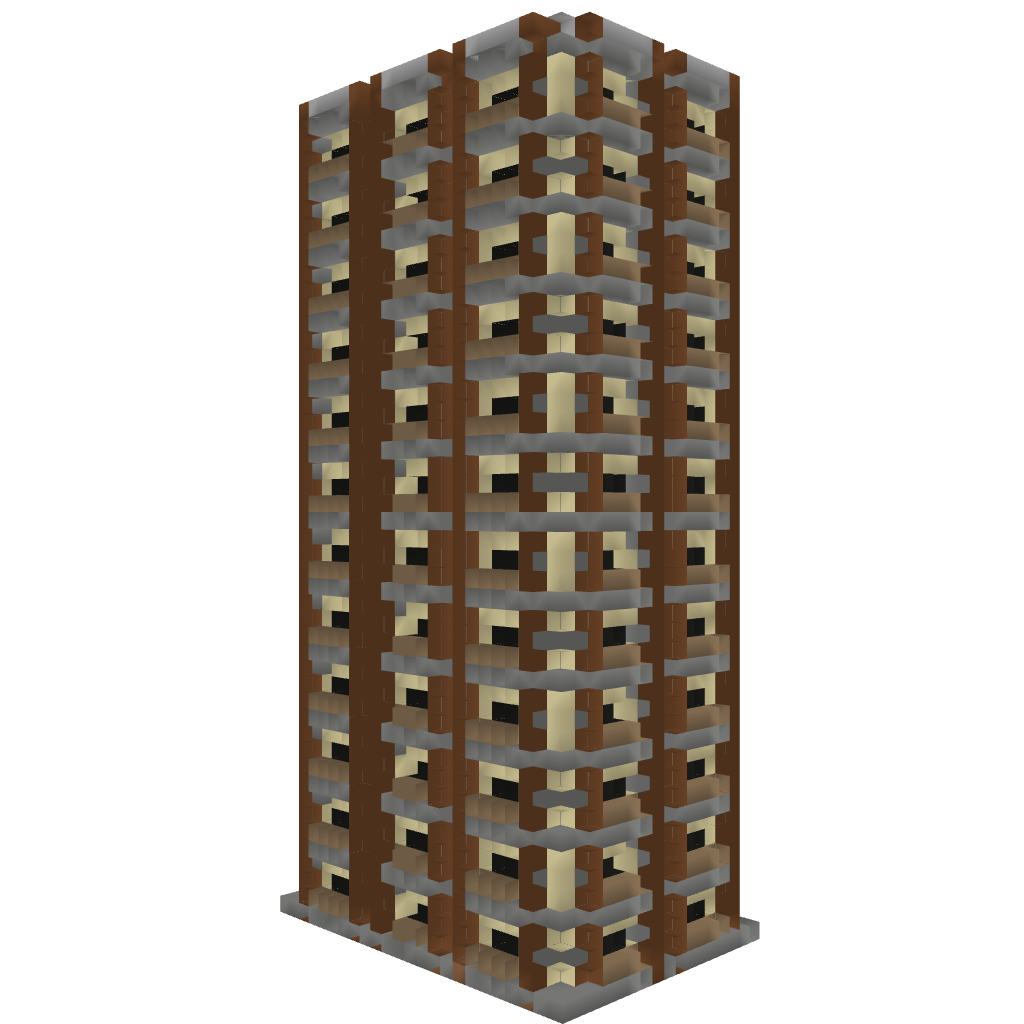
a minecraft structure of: Modern Skyscraper #1